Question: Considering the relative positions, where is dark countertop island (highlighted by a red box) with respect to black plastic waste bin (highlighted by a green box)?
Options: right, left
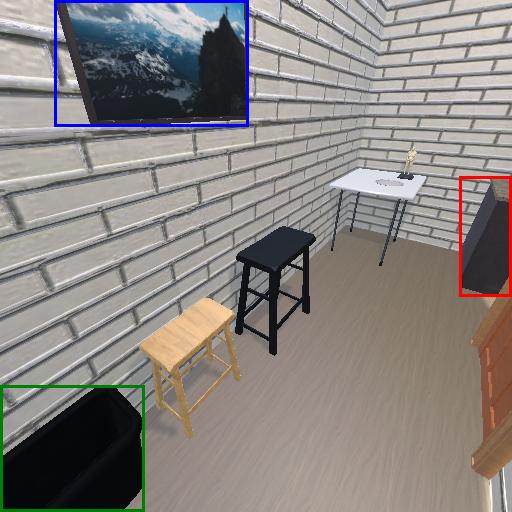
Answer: right